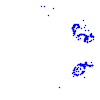
Particle: proton